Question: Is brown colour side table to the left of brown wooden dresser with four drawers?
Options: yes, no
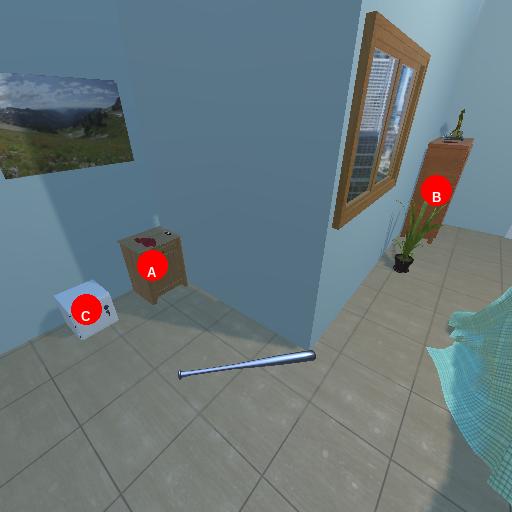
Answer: yes